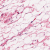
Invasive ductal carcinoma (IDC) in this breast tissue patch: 0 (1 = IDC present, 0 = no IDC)